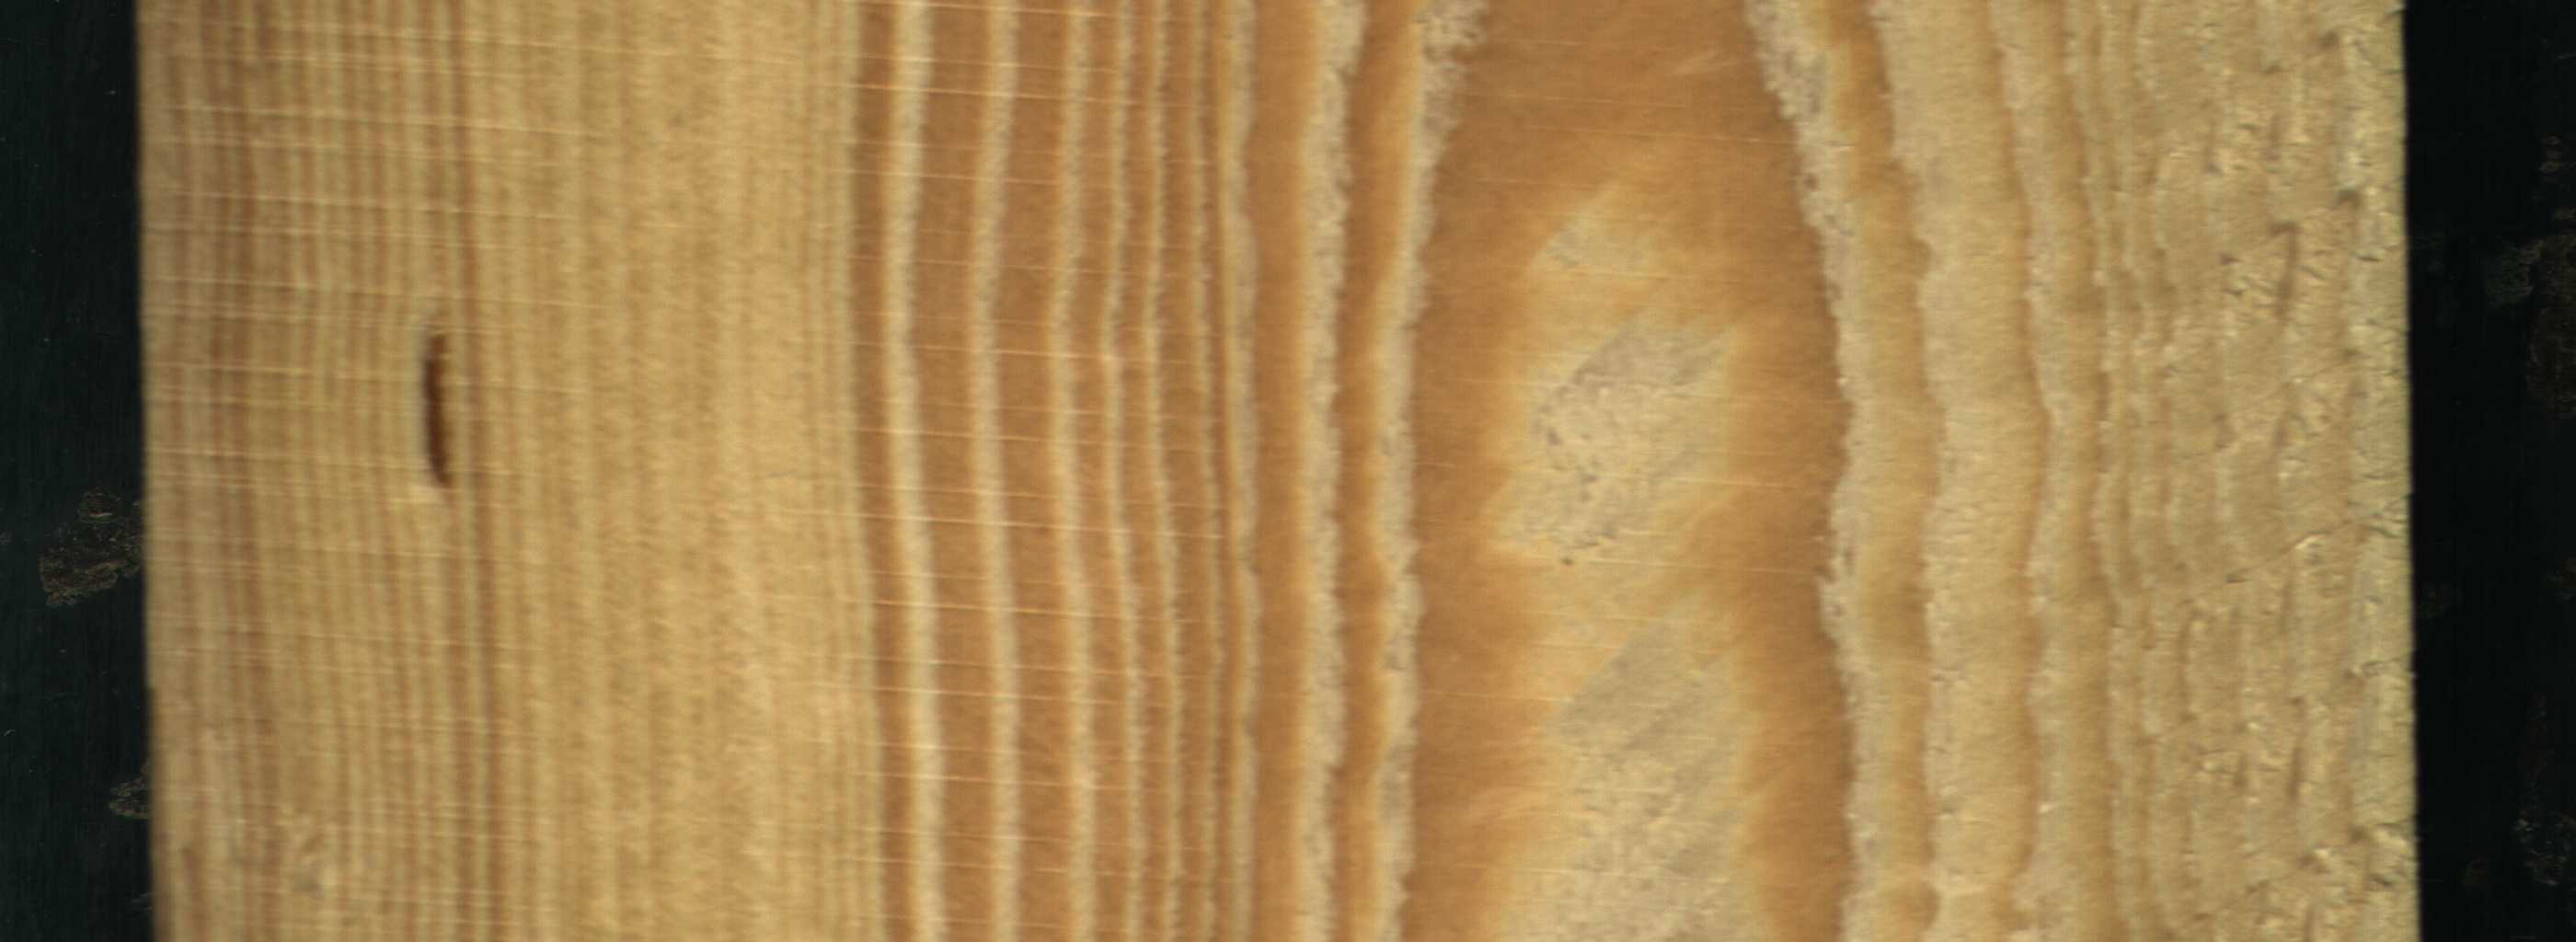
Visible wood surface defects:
resin